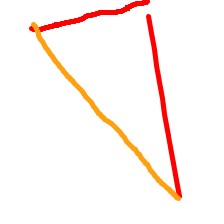
Shape: triangle